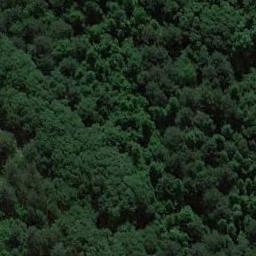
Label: forest